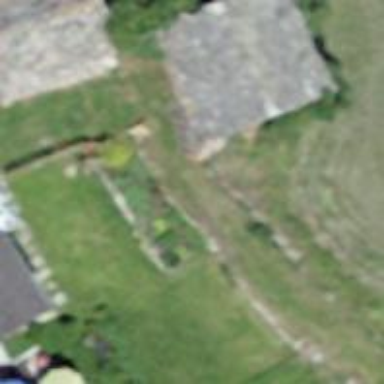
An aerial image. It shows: Barn.